Chest X-ray:
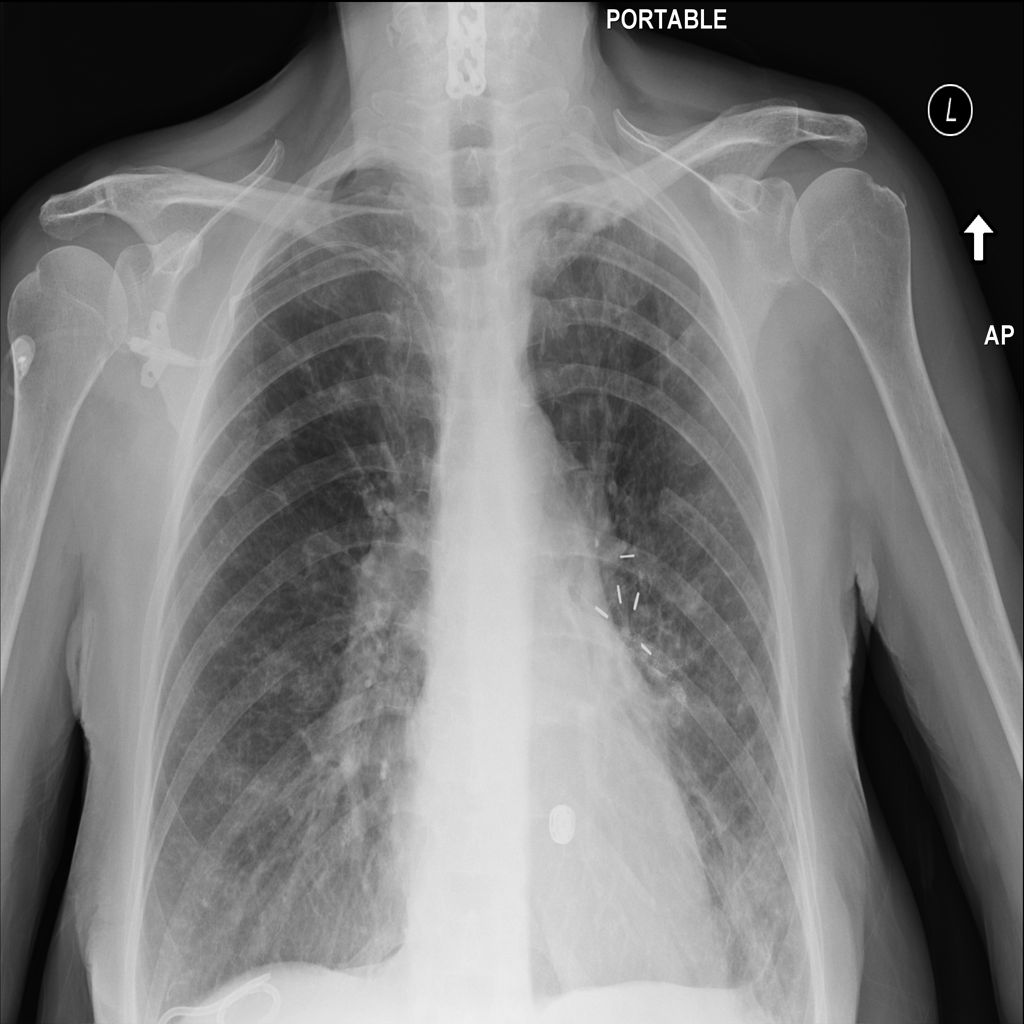
Findings: Consolidation, Fracture, Pneumothorax
No abnormal finding: no